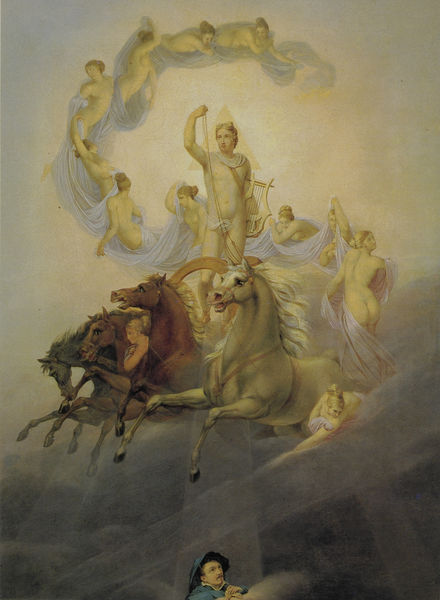
Titel: Apoll mit den Stunden
Künstler: Georg Friedrich Kersting
Standort: Güstrow
Institution: Stadtmuseum
Schlagwörter: akt, blau, dunkel, gemälde, gott, himmel, körper, mann, nackt, umhang, weiß, wolken, akte, dreieck, frauen, gelb, grün, menschen, ocker, sitzen, ausschnitt, braun, brust, frau, grau, hell, hut, licht, männer, nacht, orange, schwarz, gebäude, schleier, tuch, wolke, beige, malerei, bart, schnurrbart, falten, stehen, bild, öl, sonne, gewand, gold, tücher, decke, gewänder, musik, tanzen, rosa, kreis, pferd, pferde, reiter, engel, hufe, mähne, ritt, zaumzeug, zügel, stab, zuschauer, nebel, tag, kutsche, rad, wagen, beobachter, flattern, wehen, grazien, dichter, maler, balken, laken, nackte, betrachter, vier, nacktheit, paradies, penis, geflecht, strahlen, schweben, traum, künstler, selbstbildnis, kutscher, helm, beten, allegorie, mythologie, göttin, schimmel, halbkreis, lichtstrahlen, schein, heiligenschein, nimbus, ross, olymp, nüstern, krieger, musen, nymphen, vision, chor, speer, fresko, rappen, apoll, hermes, golden, gallopp, gottheit, streitwagen, harfe, amagedon, aurora, bieg, elysium, gewebe, götterbote, gülden, himmelswagen, horus, kreislauf, lyra, merkur, nacktheut, odysseus, pferdegespann, phaeton, reigen, rösser, schemen, sirene, sol, sonnengott, sonnenwagen, strahel, zaungast, gespann, leier, putti, pegasus, fahl, quadriga, harve, glorie, strahlenkranz, wiehern, dreieinigkeit, museun, ht, engel pferde himmel quadriga triumph